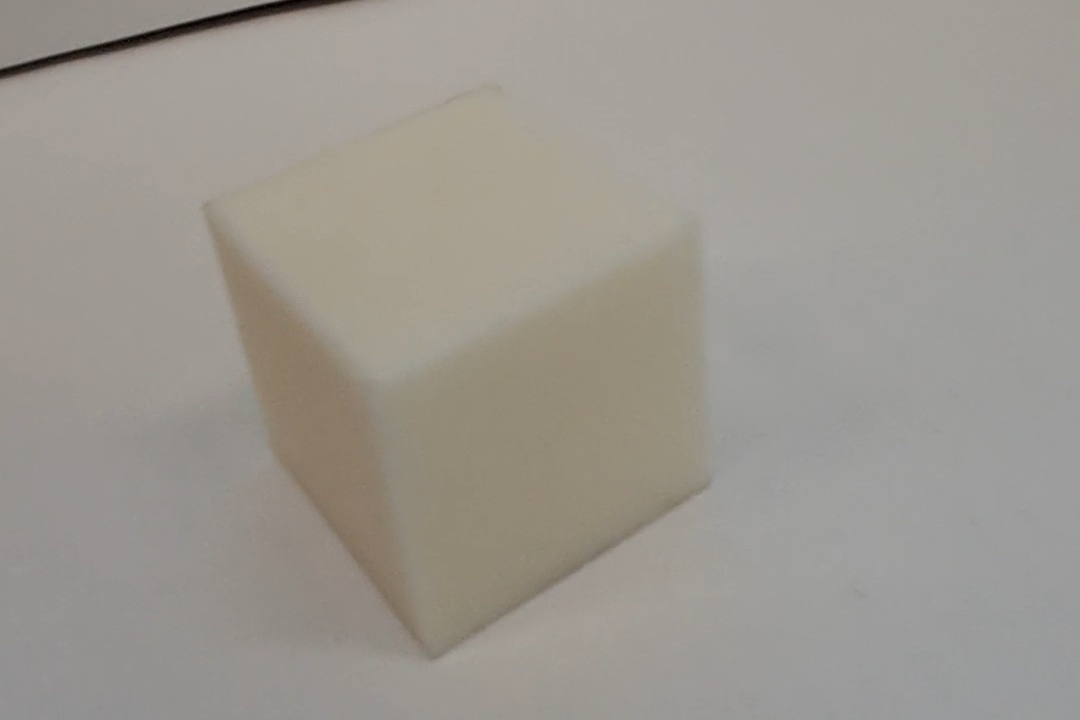
Label: Cuboid